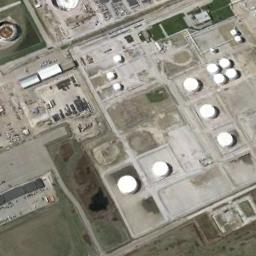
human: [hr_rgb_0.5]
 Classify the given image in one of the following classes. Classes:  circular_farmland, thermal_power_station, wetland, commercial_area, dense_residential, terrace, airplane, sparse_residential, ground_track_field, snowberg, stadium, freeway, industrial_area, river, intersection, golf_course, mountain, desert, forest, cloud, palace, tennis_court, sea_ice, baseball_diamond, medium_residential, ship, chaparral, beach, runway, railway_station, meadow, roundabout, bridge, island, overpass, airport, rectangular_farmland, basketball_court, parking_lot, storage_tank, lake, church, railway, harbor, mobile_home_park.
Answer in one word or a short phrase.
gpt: storage_tank